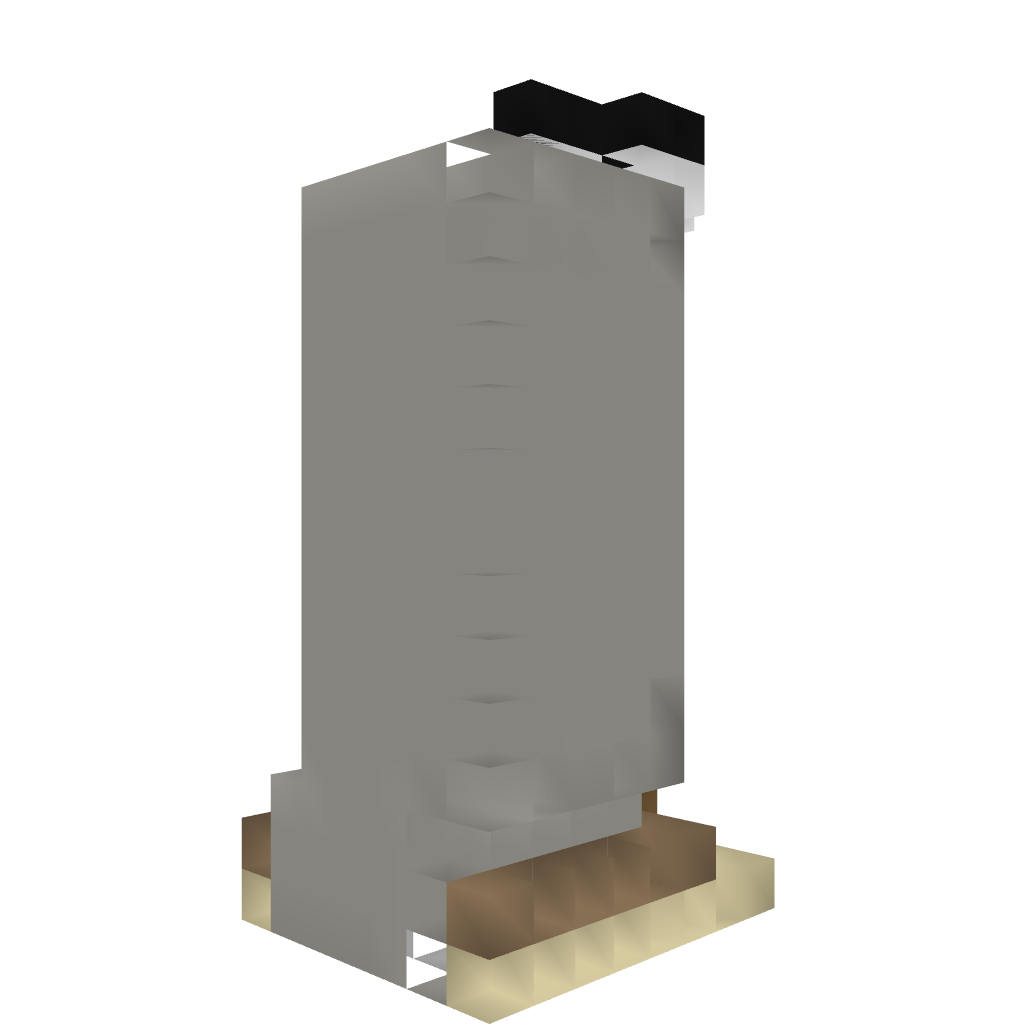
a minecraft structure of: Zombie Sorter